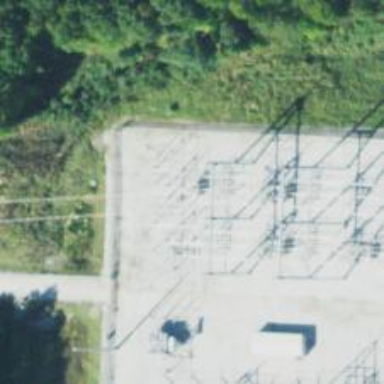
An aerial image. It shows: Switch used for power control.